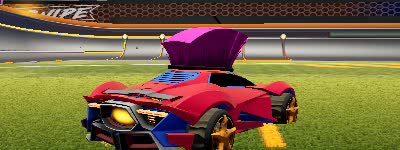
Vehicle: werewolf